Question: I'm having problem writing the following double sum into a function in r:

where the I function is an indicator function and we have n observations x_1...x_n.
I tried something like this
'''
sum( (x <= t) / (sum((x<=x)))^2)
'''
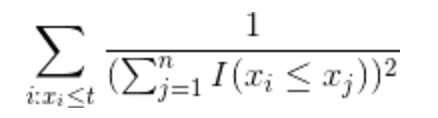
Answer: You can do:
'''
sumiI <- function(xi, x) sum(xi<=x)
sum(1/sapply(x[x<=t], FUN=sumI, x=x))
'''